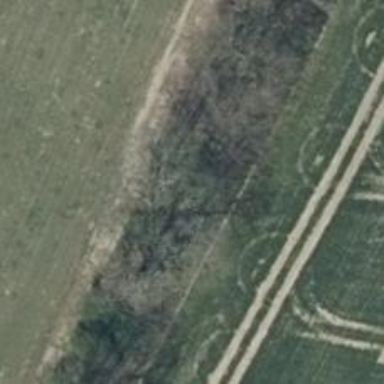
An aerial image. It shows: Row of deciduous broadleaved trees.